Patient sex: F
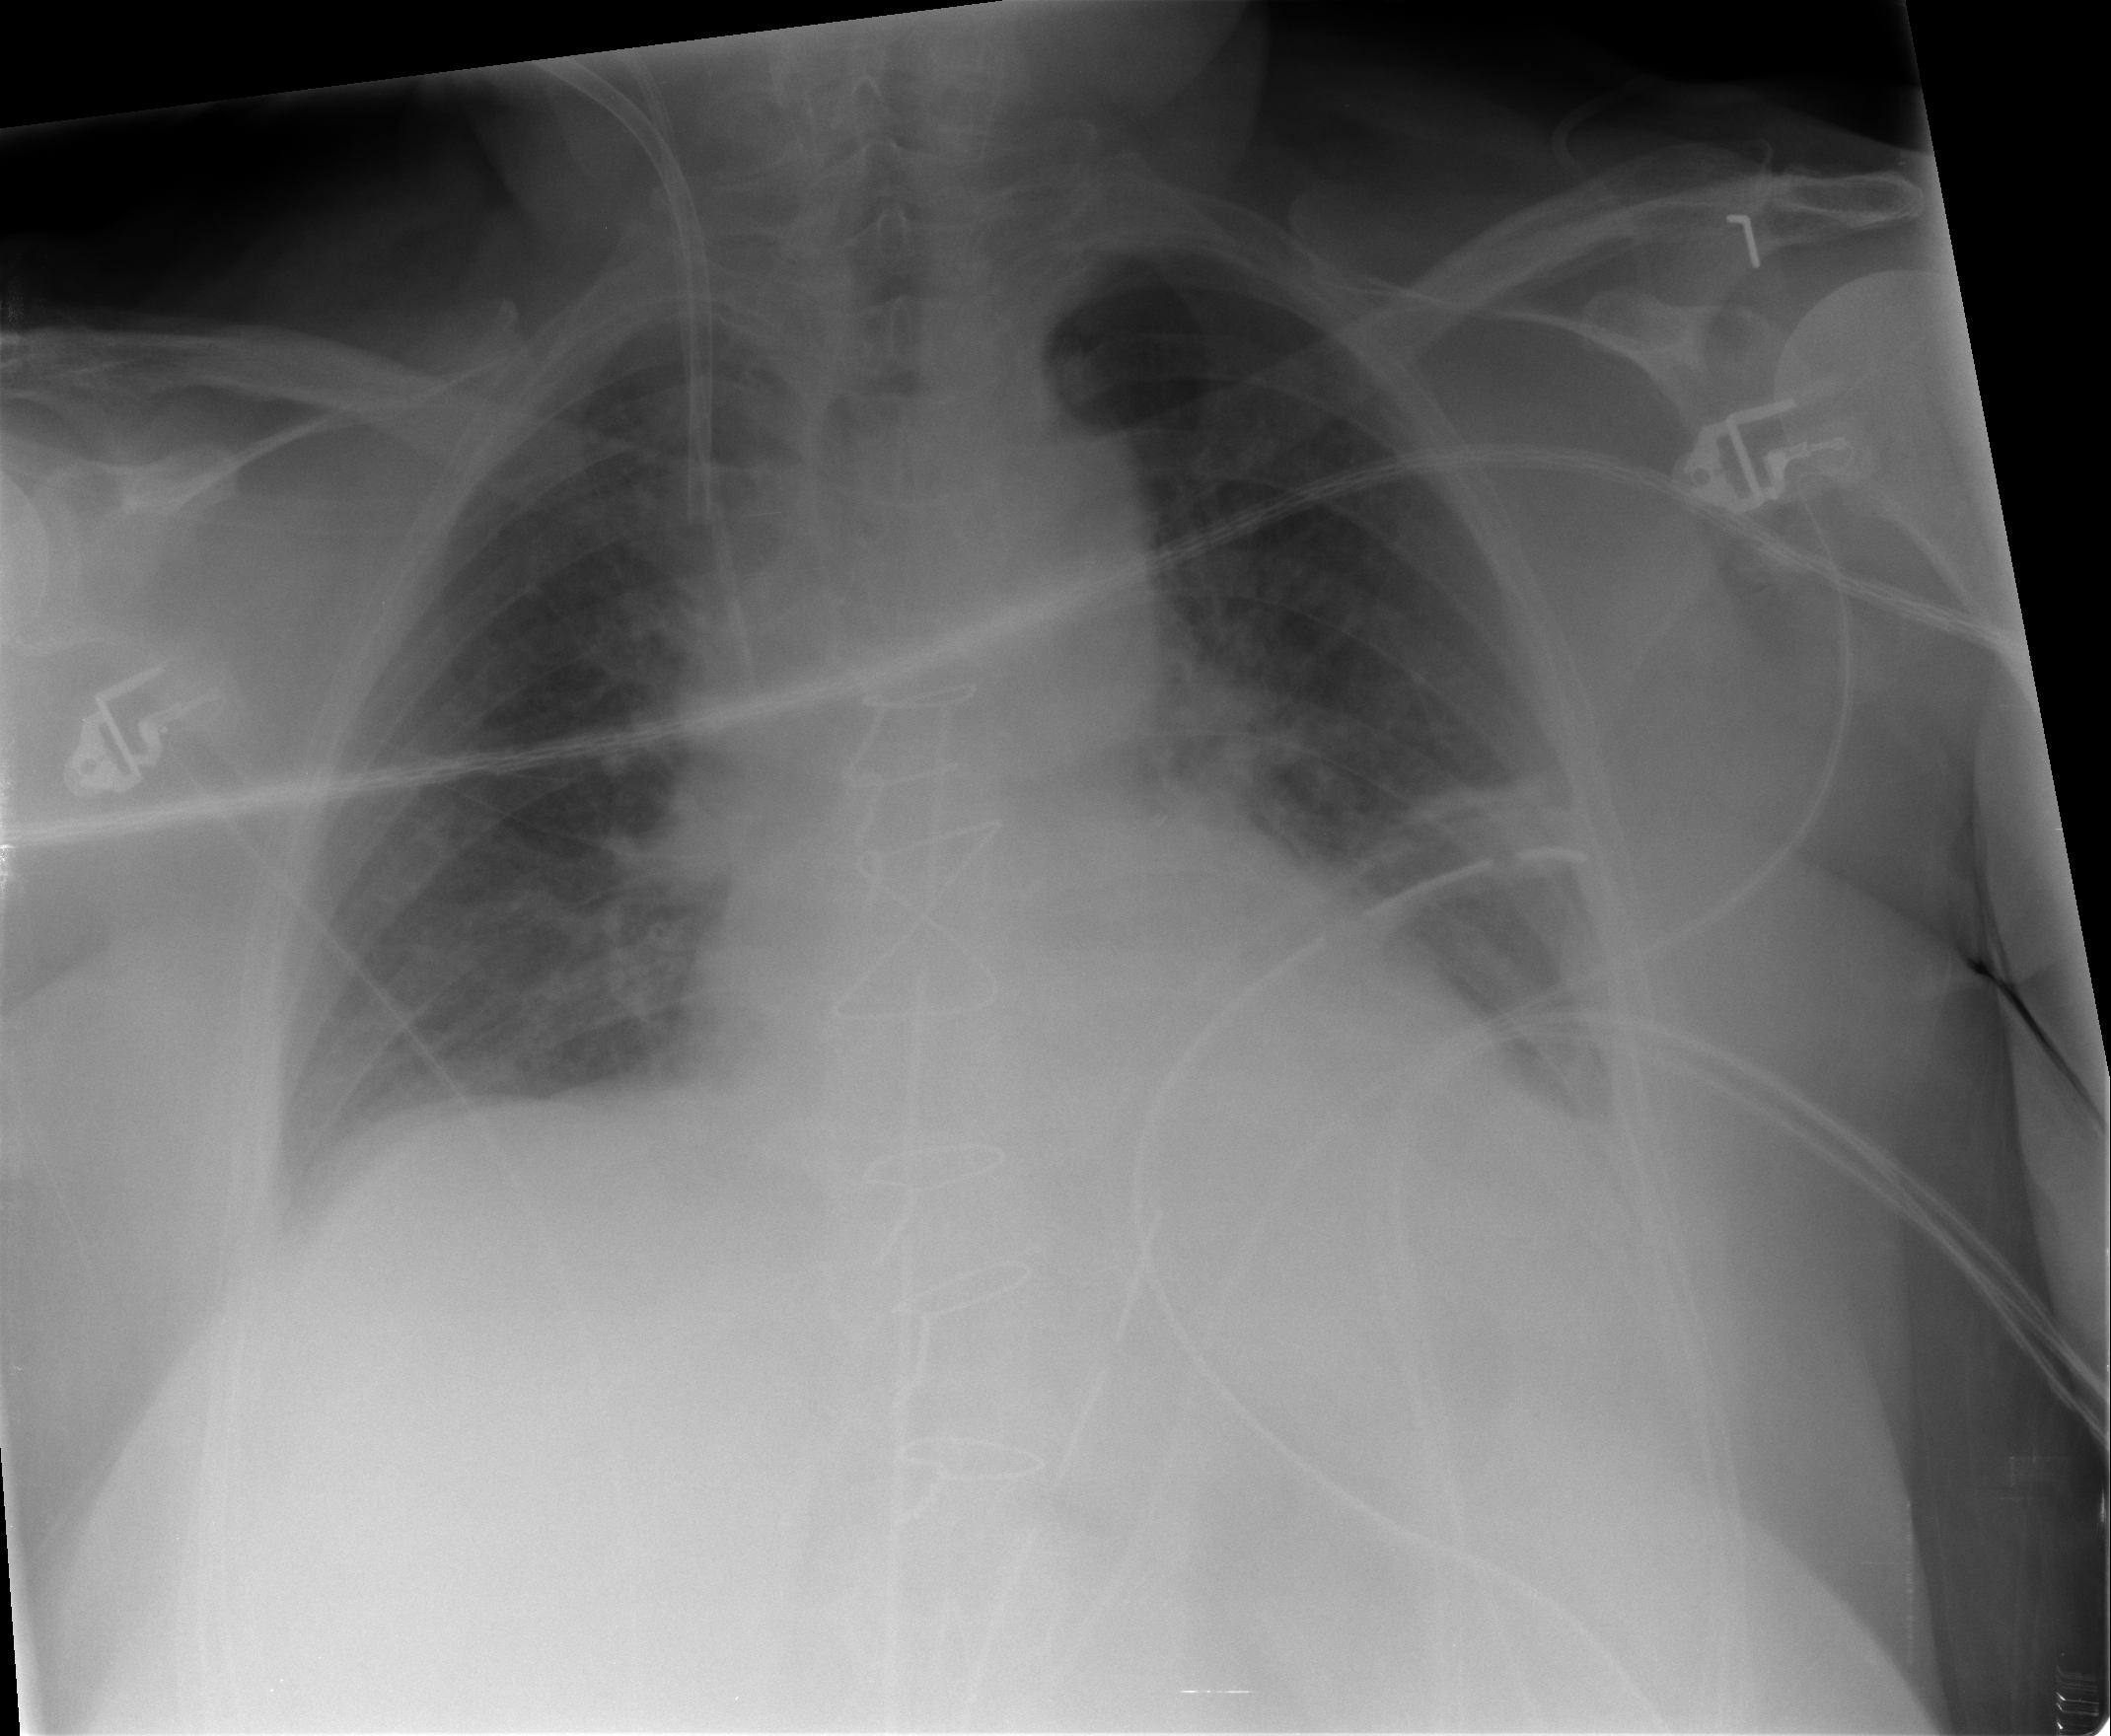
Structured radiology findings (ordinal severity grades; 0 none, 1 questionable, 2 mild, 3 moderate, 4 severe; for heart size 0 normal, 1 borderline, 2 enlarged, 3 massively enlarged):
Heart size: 2
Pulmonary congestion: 1
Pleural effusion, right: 0
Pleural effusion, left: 2
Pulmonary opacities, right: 0
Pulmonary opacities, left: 0
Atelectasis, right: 2
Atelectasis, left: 2